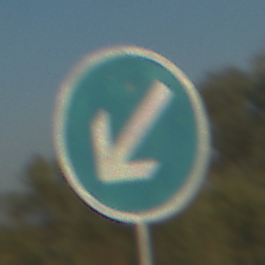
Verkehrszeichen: VorgeschriebeneVorbeifahrtLinks
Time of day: SunriseSunset
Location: Outdoor (RoadRail)
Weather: Clear
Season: NotSpecified
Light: Natural